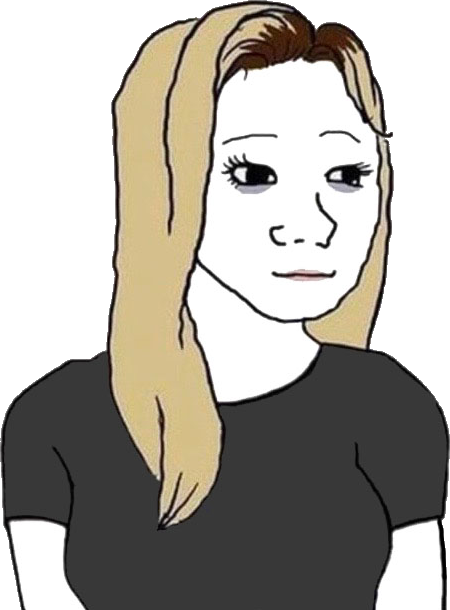
Label: 5_Trad_Wife